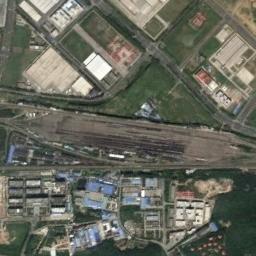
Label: railway_station